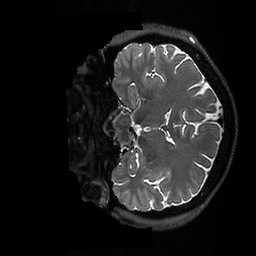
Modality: T2w
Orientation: coronal
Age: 49
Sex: male
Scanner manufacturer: ge
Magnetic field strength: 3 T
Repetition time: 3.202 s
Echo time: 0.06656 s